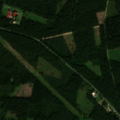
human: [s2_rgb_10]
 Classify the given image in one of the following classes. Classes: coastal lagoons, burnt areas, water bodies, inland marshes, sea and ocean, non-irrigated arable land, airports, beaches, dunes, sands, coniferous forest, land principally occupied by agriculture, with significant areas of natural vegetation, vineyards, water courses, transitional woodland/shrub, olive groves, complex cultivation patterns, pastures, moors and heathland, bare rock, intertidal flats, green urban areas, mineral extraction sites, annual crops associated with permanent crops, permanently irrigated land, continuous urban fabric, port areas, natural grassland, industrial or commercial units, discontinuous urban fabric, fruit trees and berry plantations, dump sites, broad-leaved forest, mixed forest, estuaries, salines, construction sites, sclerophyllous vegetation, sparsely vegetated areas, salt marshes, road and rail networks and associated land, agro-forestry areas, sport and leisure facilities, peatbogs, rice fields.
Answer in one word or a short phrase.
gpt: land principally occupied by agriculture, with significant areas of natural vegetation, coniferous forest, mixed forest, transitional woodland/shrub